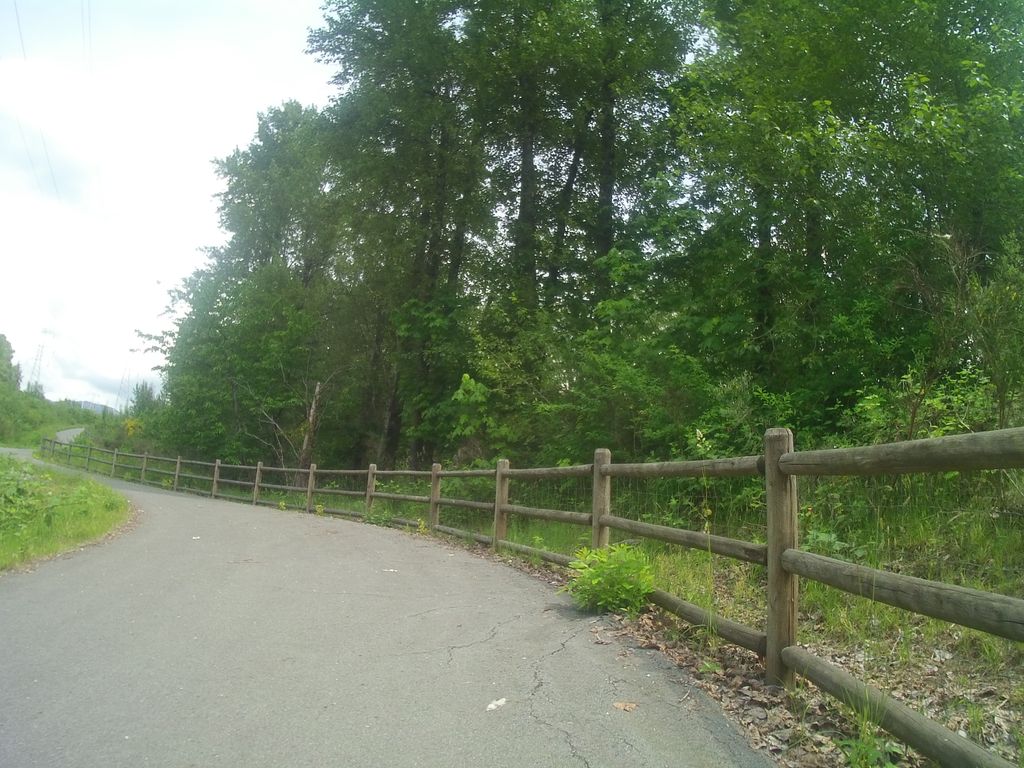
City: vancouver